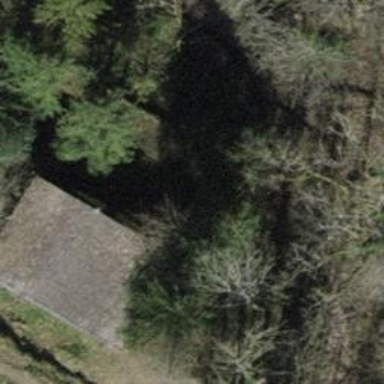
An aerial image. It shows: Shed building.